Field crop: maize
Growth stage: 2
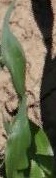
Species: maize